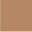
Piece: xx